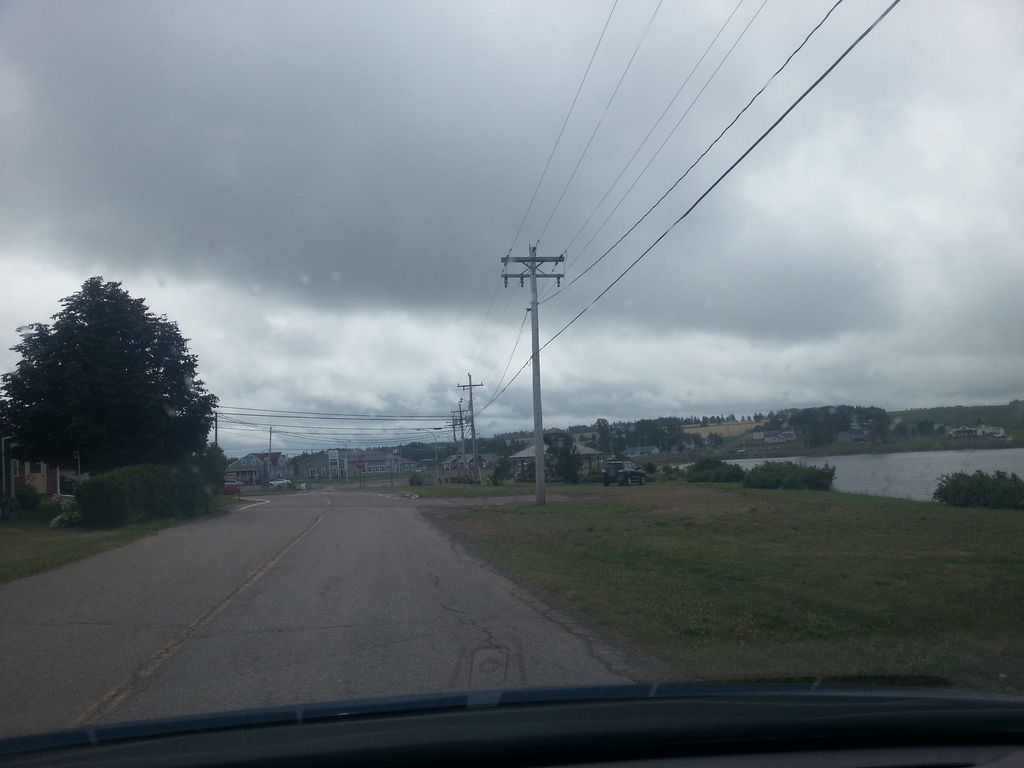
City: charlottetown